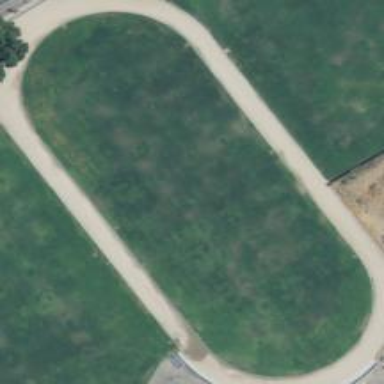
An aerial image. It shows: Track in leisure land.